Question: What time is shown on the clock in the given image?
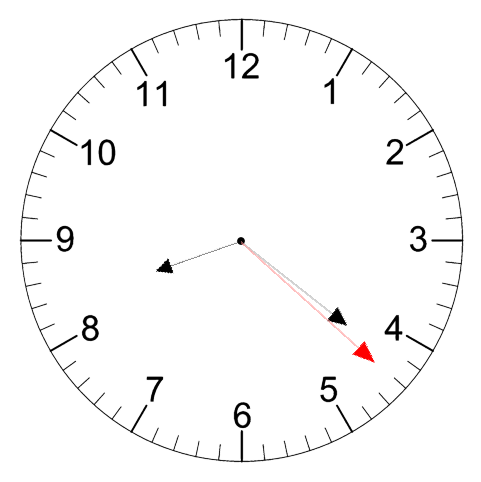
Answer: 08:21:22